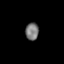
Tissue: prostate
Cell type: T cells
Senescence score: 0.6991
Nuclear area (px): 226
Mean DAPI intensity: 119.469